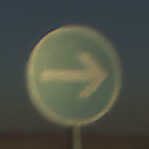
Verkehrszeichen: VorgeschriebeneFahrtrichtungHierRechts
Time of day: SunriseSunset
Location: Outdoor (Nature)
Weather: Clear
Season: NotSpecified
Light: Natural